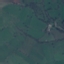
Land use / land cover class: Pasture